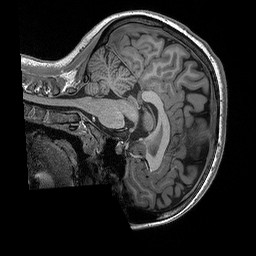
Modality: T1w
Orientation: sagittal
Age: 20
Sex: female
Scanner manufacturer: siemens
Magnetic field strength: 3 T
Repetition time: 2.3 s
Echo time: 0.00298 s